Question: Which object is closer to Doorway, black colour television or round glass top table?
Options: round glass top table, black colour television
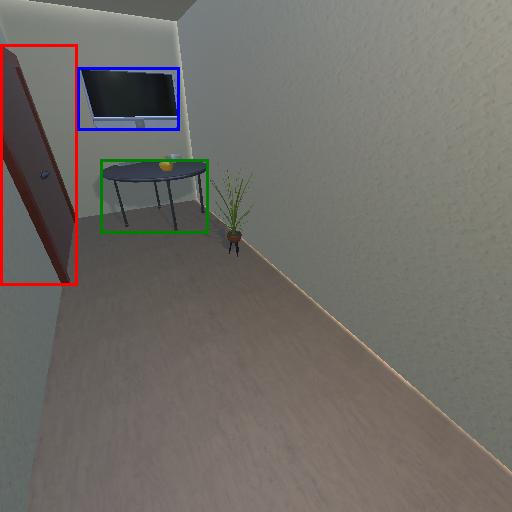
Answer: round glass top table